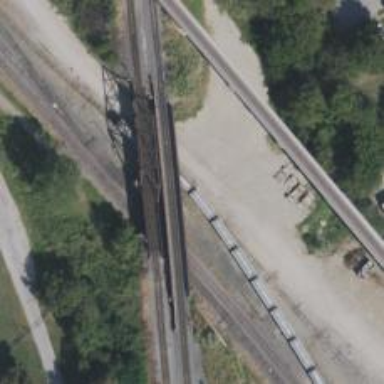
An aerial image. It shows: Railway yard in service.